Interaction volume radius: 5 \u00c5
Interaction volume height: 20 \u00c5
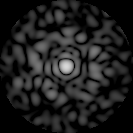
Disorder parameter: 0.8323